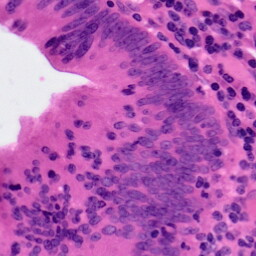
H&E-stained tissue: Colon